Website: lowes
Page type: newsletter-management
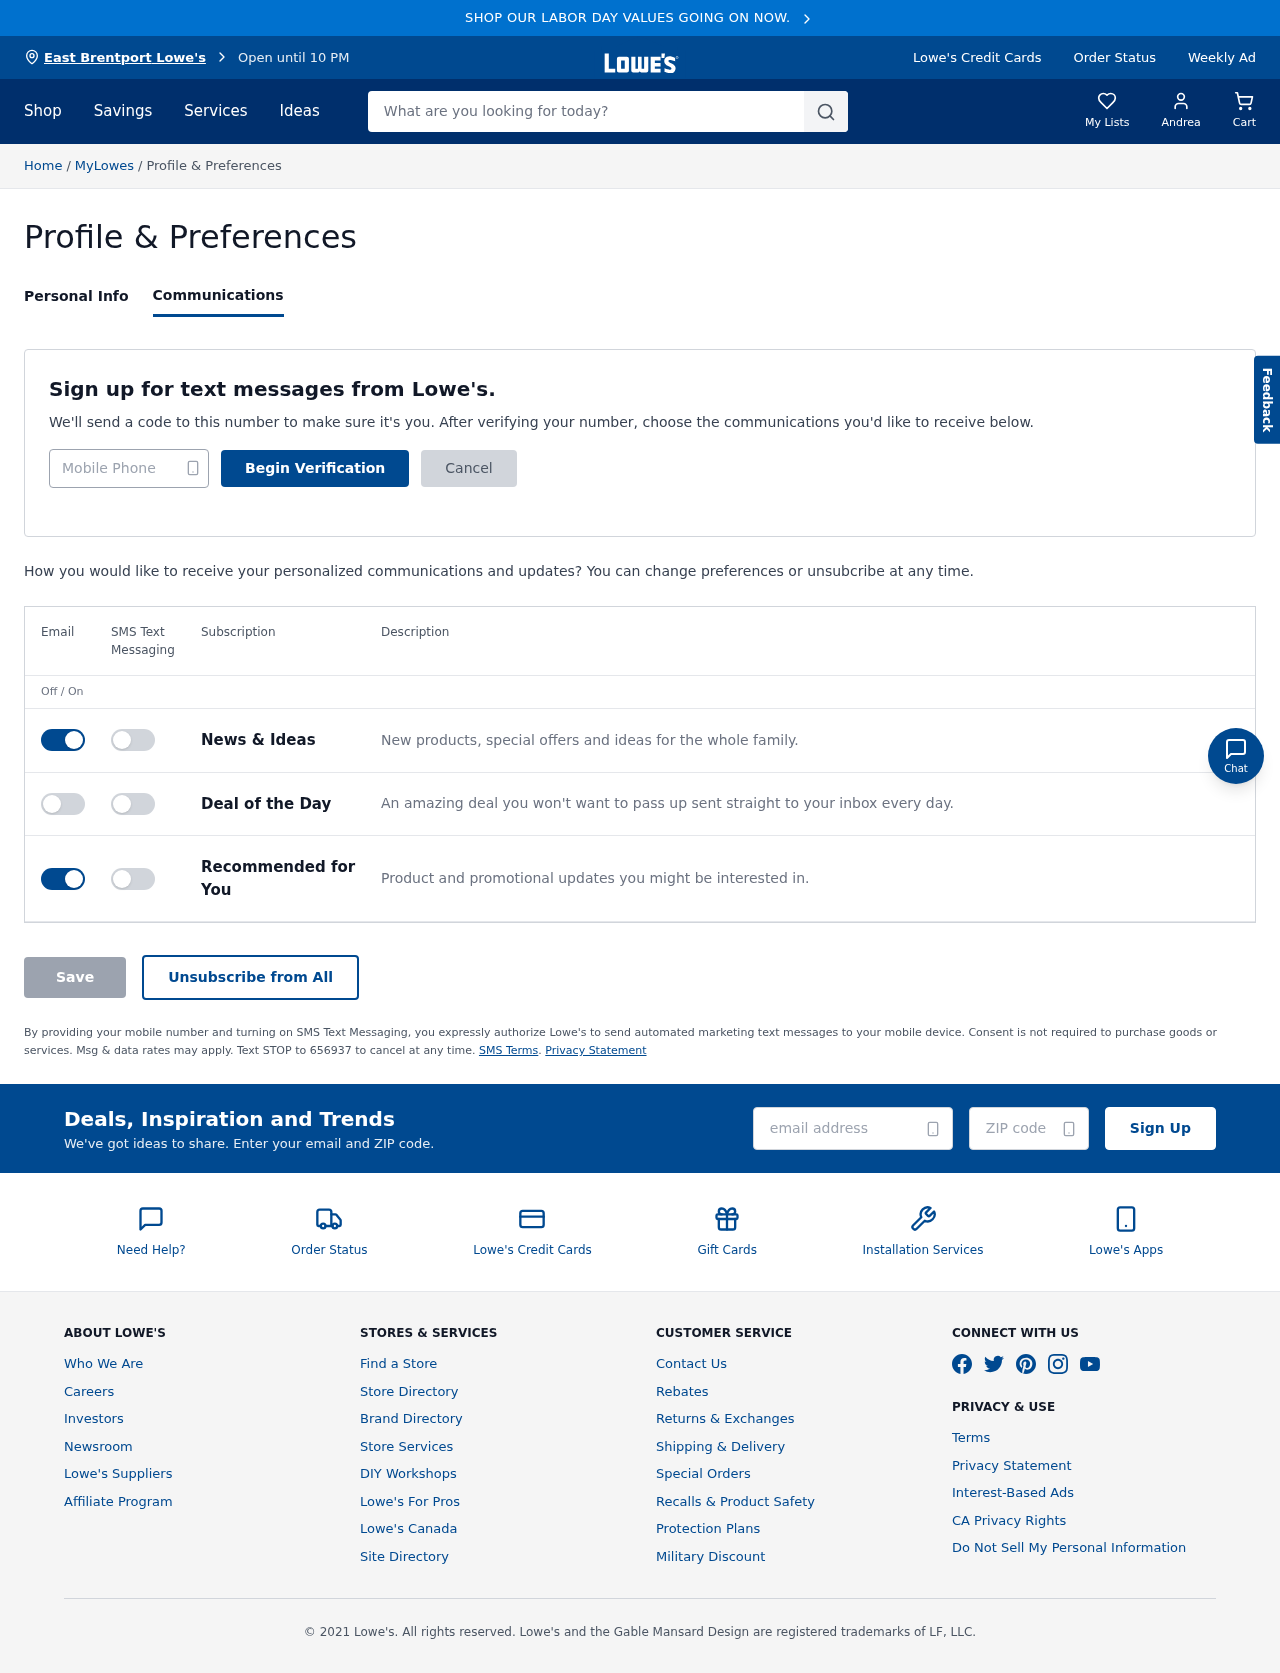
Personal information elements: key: PII_CITY
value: East Brentport Lowe's
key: PII_EMAIL
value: agillespie@hotmail.com
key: PII_FIRSTNAME
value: Andrea
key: PII_PHONE
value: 4125029037
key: PII_POSTCODE
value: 54672
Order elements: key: ORDER_NUM_ITEMS
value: Cart
Search elements: key: HEADER_SEARCH
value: What are you looking for today?